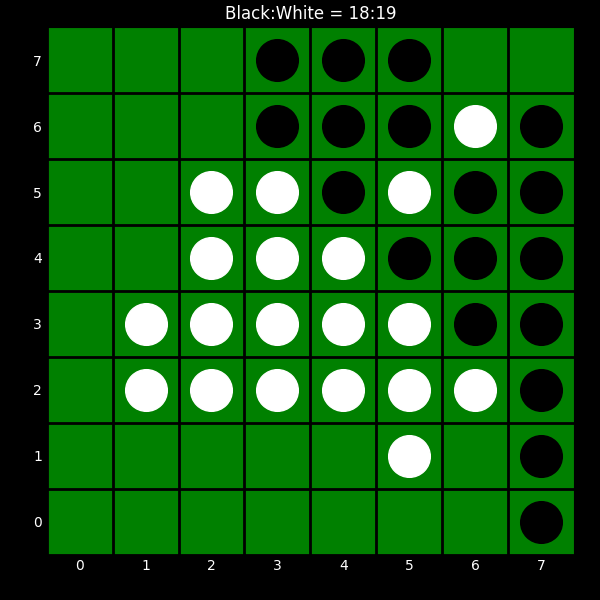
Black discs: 18
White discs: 19